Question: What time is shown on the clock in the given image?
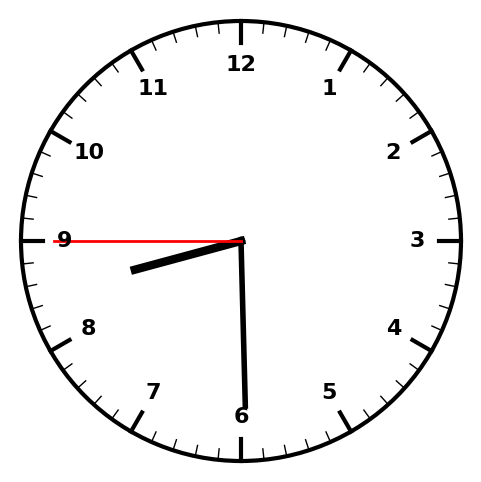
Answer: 08:29:45